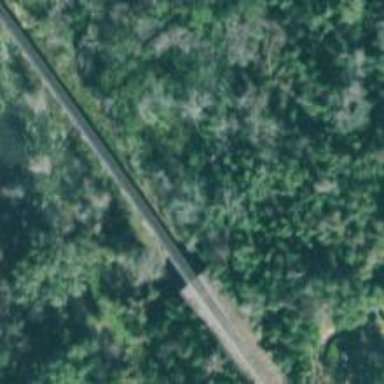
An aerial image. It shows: Bridge over railway tracks with milepost labeled as AN.